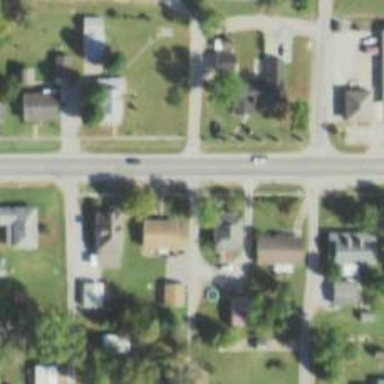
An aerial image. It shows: Alley classified as service road.